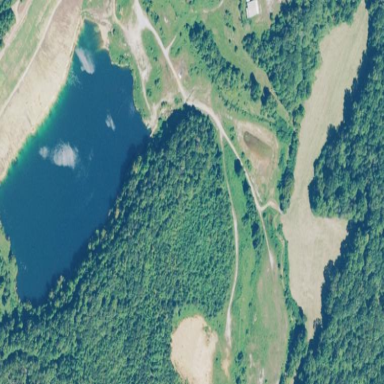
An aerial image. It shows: Quarry that is man-made.